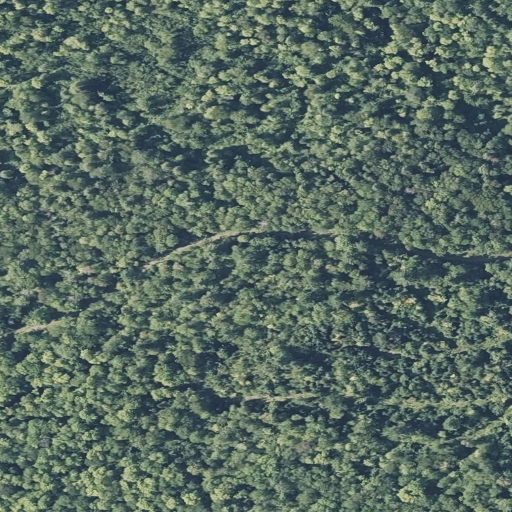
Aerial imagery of mountain in Maine named Moulton Hill containing mixed forest and deciduous forest